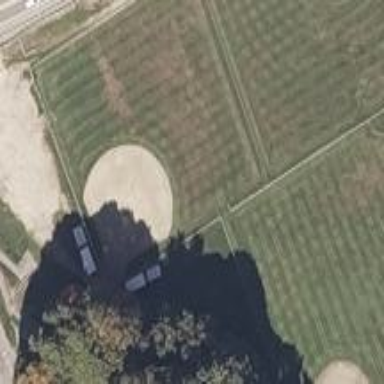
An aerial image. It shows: Softball pitch for leisure land activities.